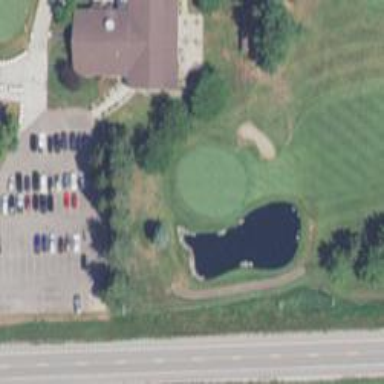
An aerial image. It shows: Golf hole.